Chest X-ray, PA view. Patient: 28 years old, sex M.
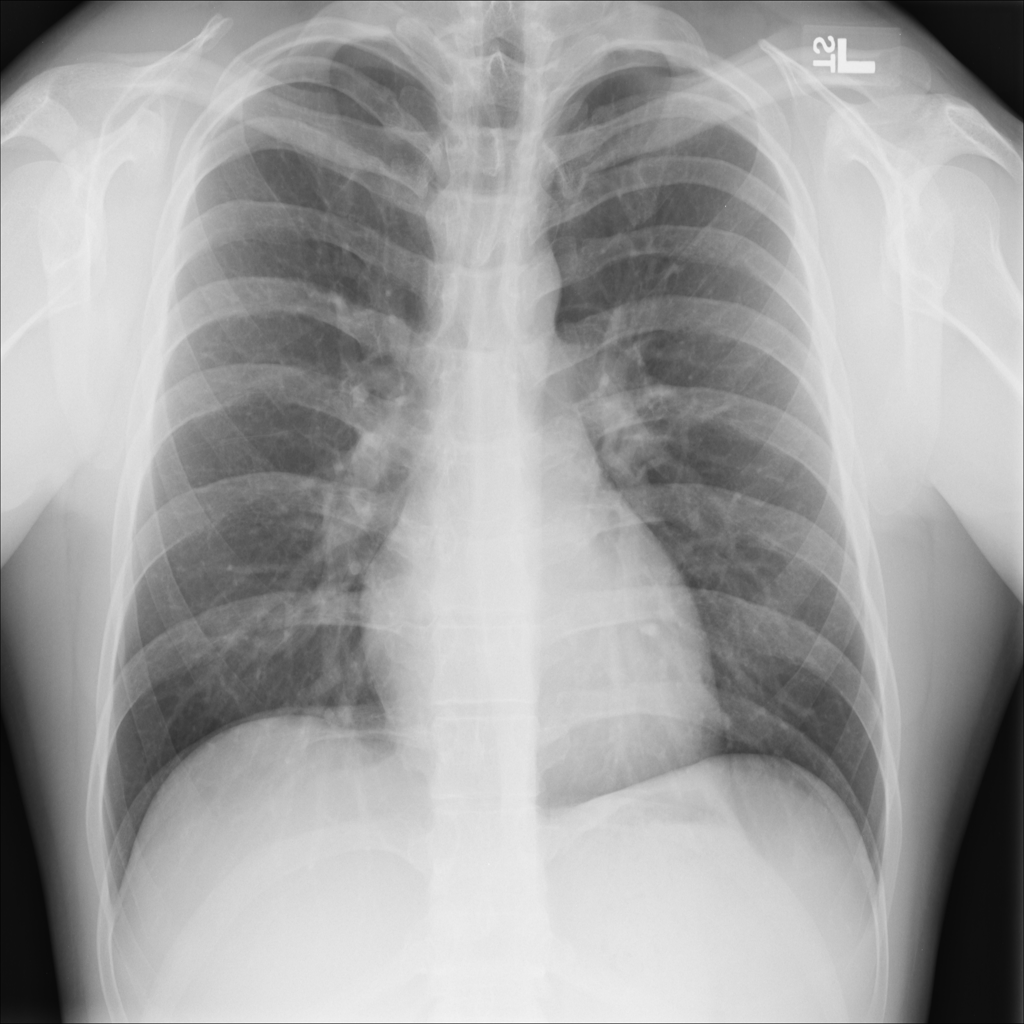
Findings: No Finding